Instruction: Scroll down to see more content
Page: traveler
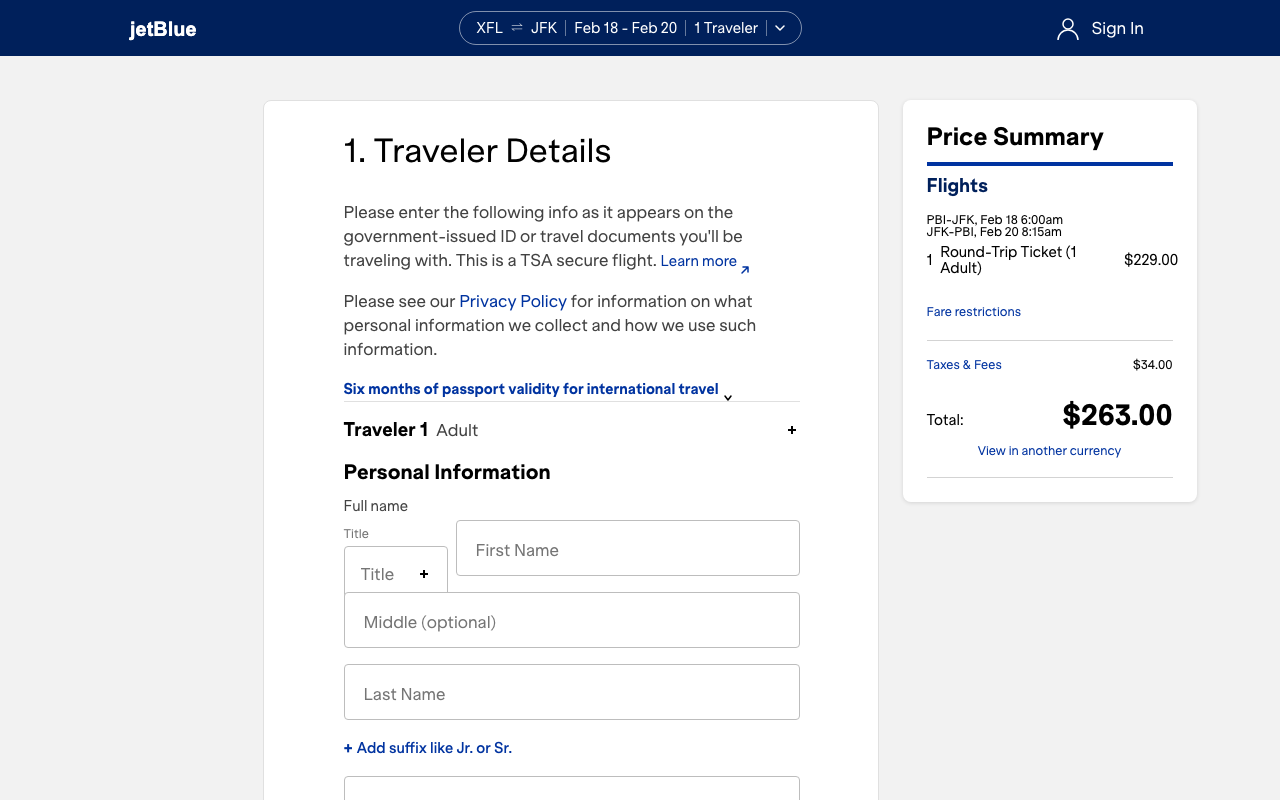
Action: scroll